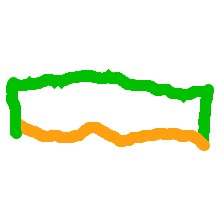
Shape: rectangle